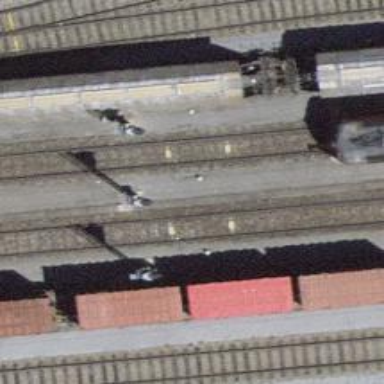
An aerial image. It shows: Railway signal.